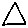
Label: triangle